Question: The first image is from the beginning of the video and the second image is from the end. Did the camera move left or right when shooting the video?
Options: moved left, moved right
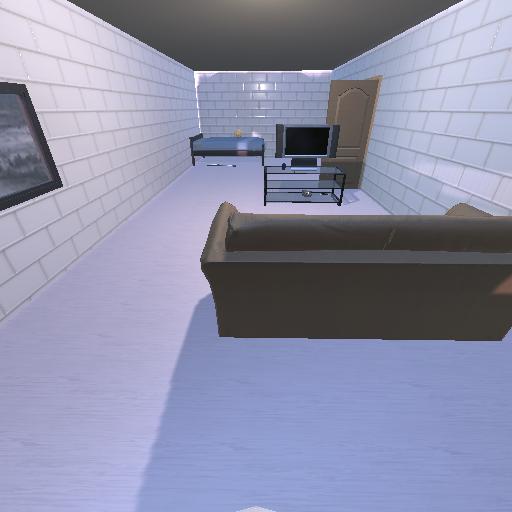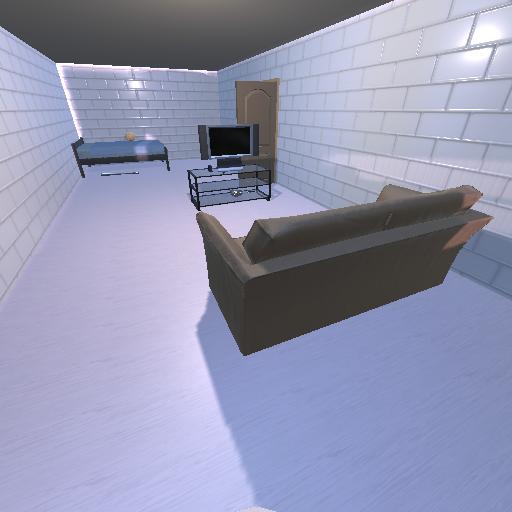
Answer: moved left